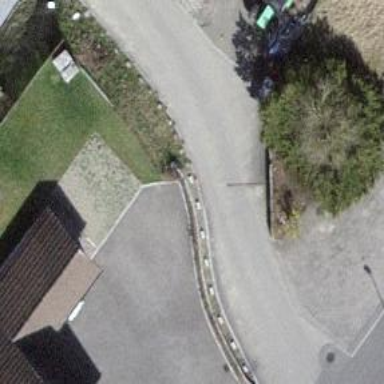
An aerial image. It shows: Residential road.